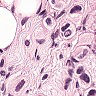
Metastatic tissue present: yes